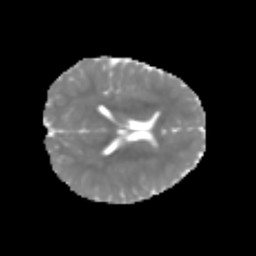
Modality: MD
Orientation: axial
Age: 7
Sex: male
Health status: healthy